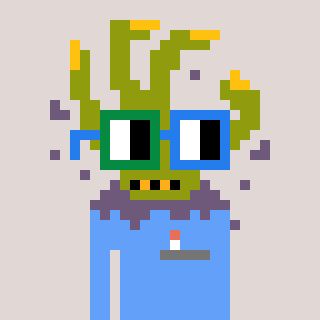
a pixel art character with square green and blue glasses, a zombie-hand-shaped head and a blue-colored body on a warm background